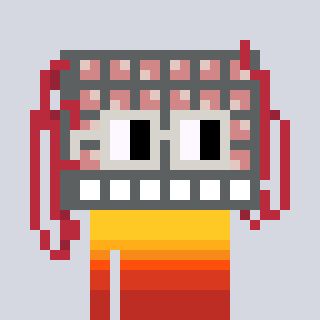
a pixel art character with square light gray glasses, a turing-shaped head and a peachy-colored body on a cool background